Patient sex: M
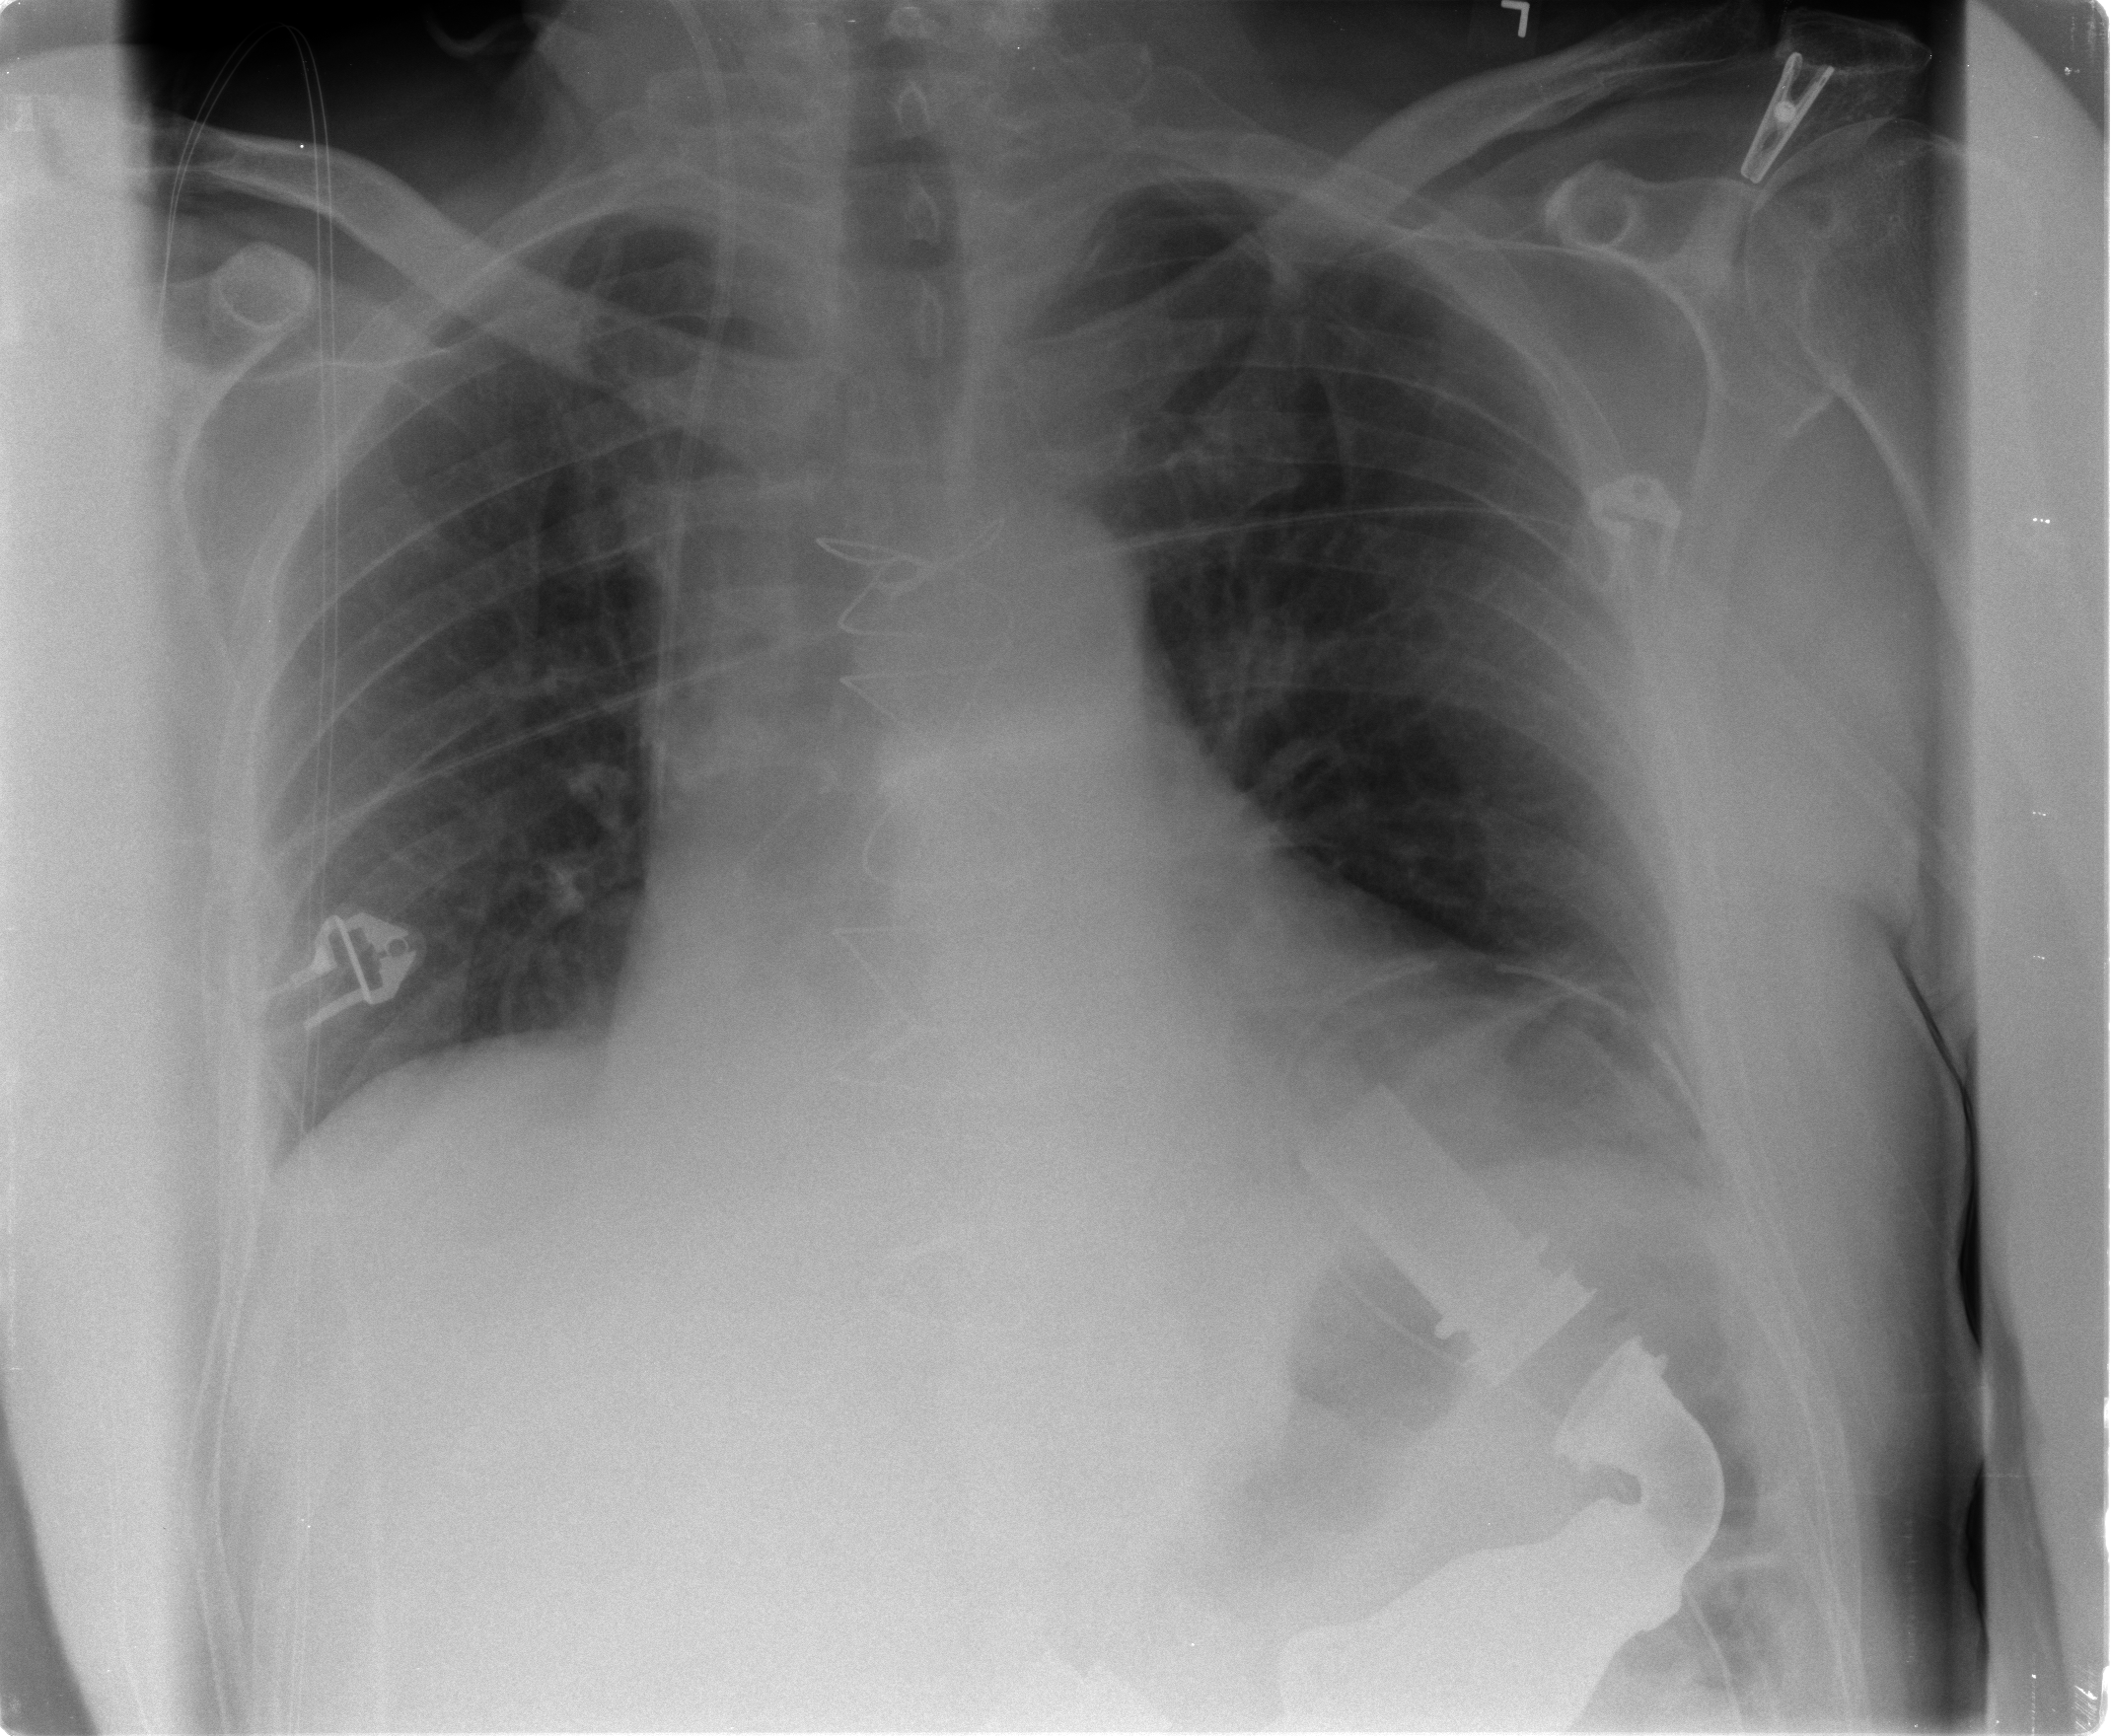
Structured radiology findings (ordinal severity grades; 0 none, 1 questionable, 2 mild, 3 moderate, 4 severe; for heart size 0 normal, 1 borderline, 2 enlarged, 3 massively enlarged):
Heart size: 2
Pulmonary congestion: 2
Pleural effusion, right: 0
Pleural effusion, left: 1
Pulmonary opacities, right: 0
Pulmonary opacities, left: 0
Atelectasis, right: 2
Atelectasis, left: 2